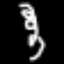
Label: squiggle